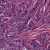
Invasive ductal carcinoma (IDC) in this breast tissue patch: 1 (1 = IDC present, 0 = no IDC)